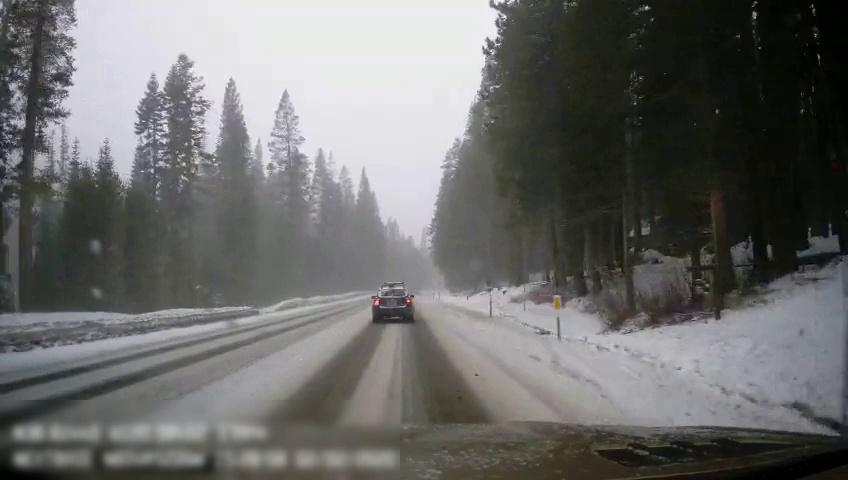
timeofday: Day
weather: Snowy
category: Drivable Space
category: Vehicles | SUV